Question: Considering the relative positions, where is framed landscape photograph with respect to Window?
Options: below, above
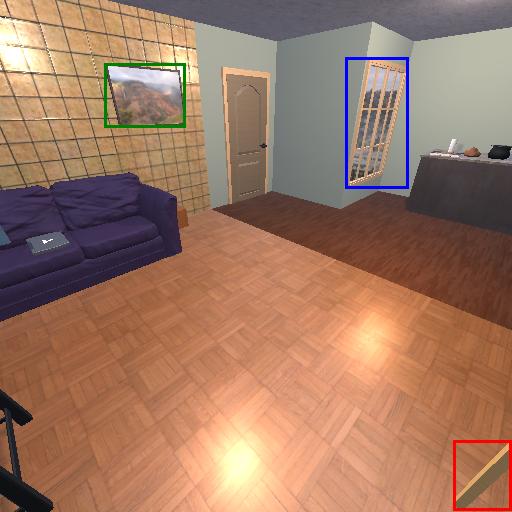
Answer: below